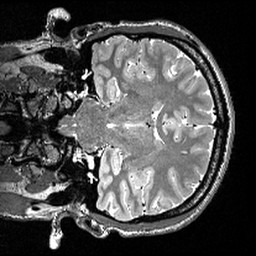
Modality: T2w
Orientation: coronal
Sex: male
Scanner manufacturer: siemens
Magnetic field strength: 3 T
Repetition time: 3 s
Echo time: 0.418 s